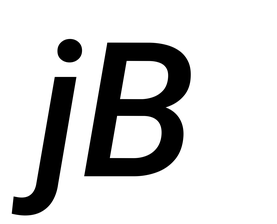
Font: Roboto-Italic_Medium_Italic